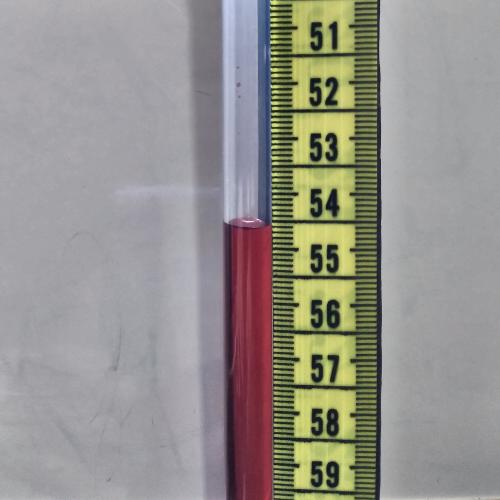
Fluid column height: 54.6 cm